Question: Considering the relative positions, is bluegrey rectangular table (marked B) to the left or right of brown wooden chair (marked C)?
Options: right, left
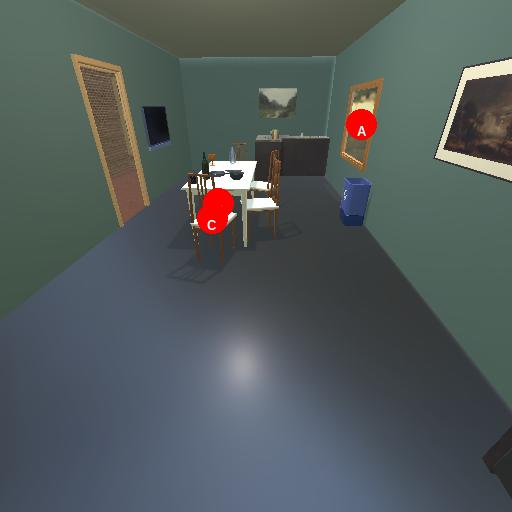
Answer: right